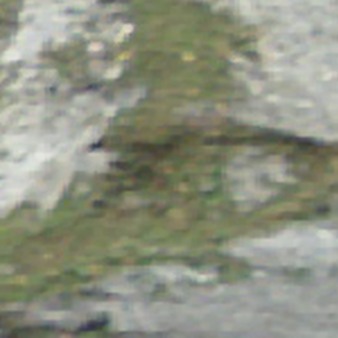
Label: other